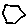
Label: hexagon